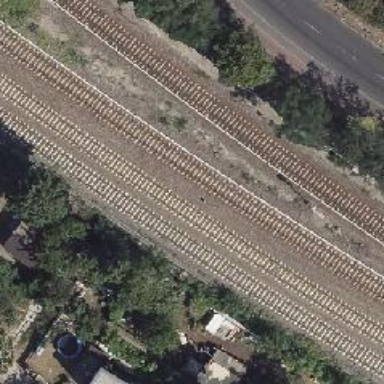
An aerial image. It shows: Solitary milestone along the railway.